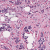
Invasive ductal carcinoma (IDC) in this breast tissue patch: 1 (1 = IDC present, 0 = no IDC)